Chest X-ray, PA view. Patient: 19 years old, sex F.
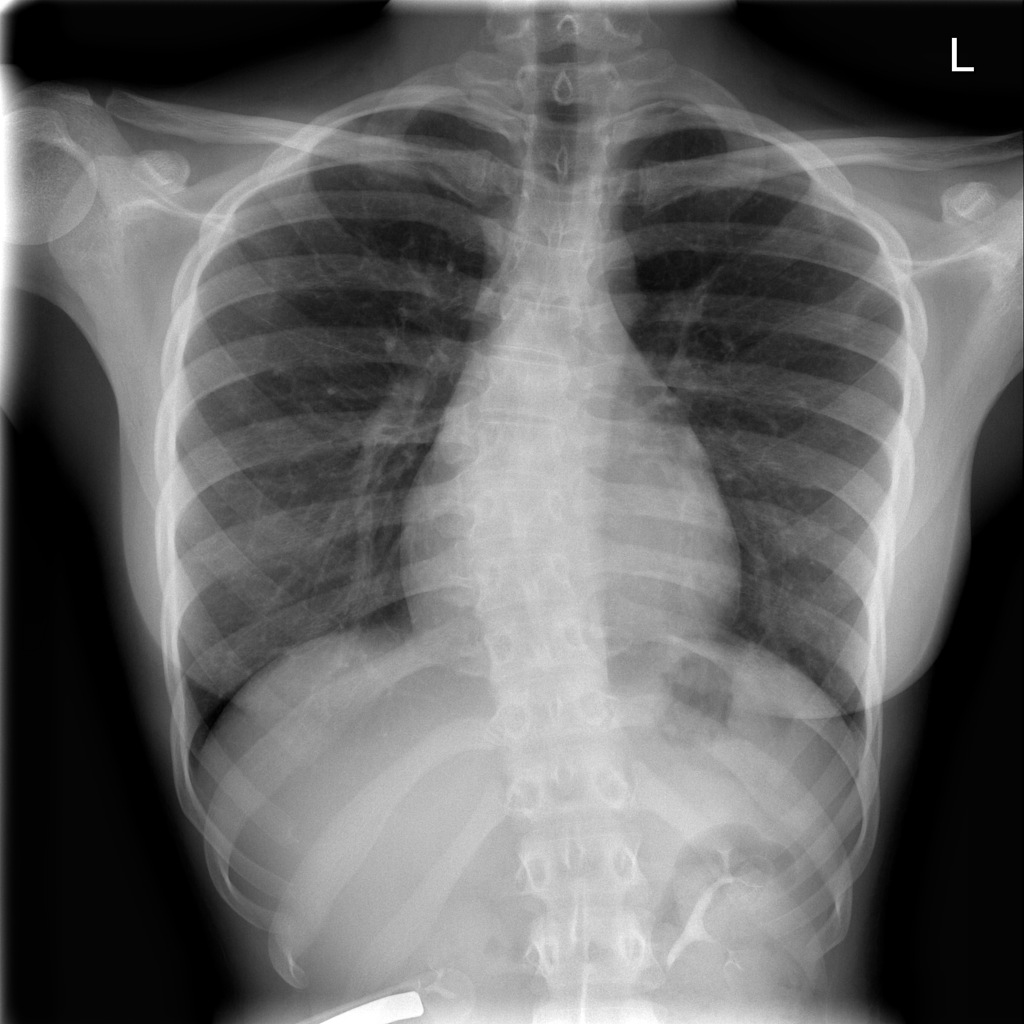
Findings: Infiltration